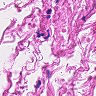
Metastatic tissue present: no